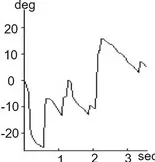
The instance of light cupula observed in the right hSCC. The patient's head and right hSCC were viewed from the top of the patient's head. (C) The cupula of the right hSCC was deflected utriculofugally when the head was turned to the left side, which caused a persistent left-beating nystagmus (maximal SPV = 53 /s). Note that the intensity of the nystagmus is stronger in left-head rolling than in right head-rolling. HSCC, horizontal semicircular canal; SPV, slow-phase velocity.
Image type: pathology (immunostaining)